Interaction volume radius: 10 \u00c5
Interaction volume height: 35 \u00c5
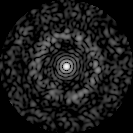
Disorder parameter: 0.8343